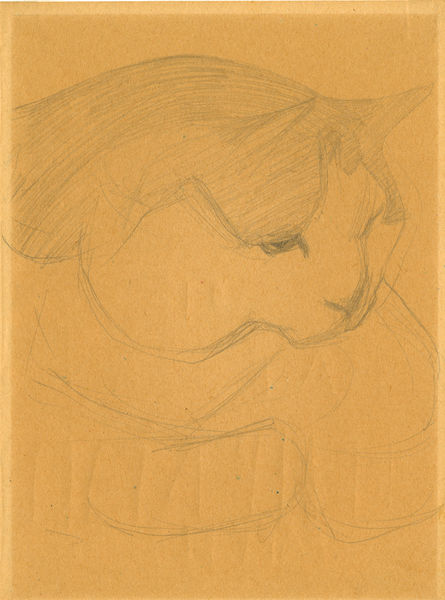
Titel: Portrait of My Cat, Portrait of My Cat
Künstler: Elena Guro
Standort: Amherst (Massachusetts, USA)
Institution: Mead Art Museum, Amherst College
Schlagwörter: empty, nose, yellow, perspective, sad, ear, drawing, paper, line, outline, sketch, cat, pencil, animal, eye, paw, simple, pet, sadness, linework, aged, feline, stetch, kitty